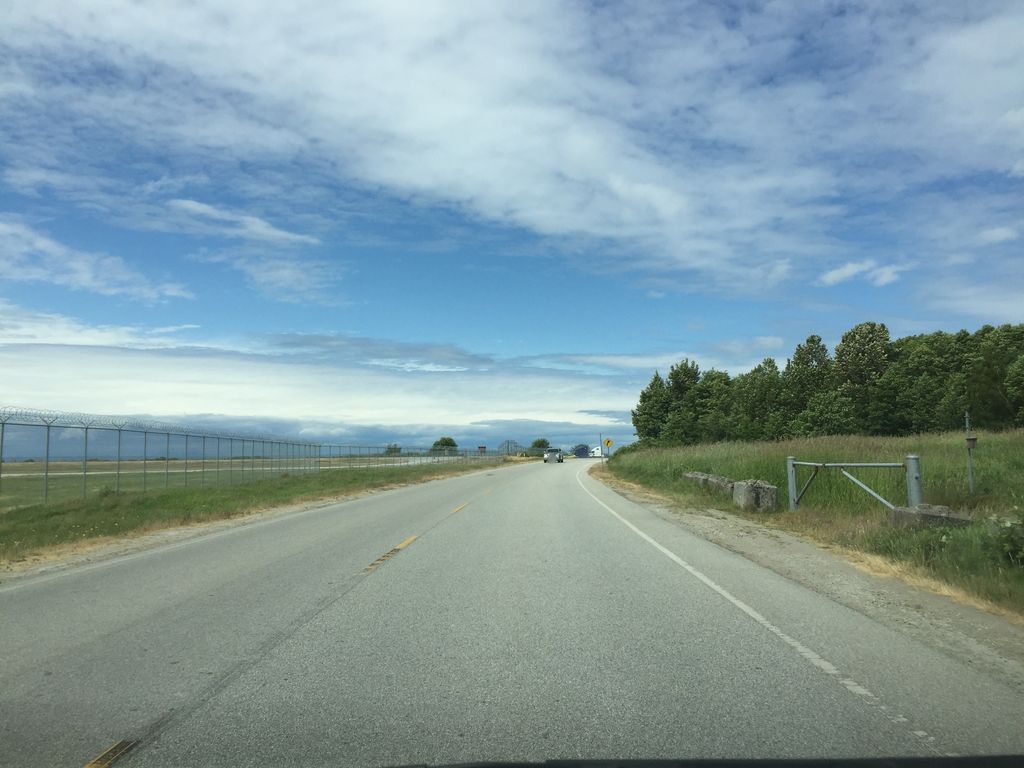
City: vancouver